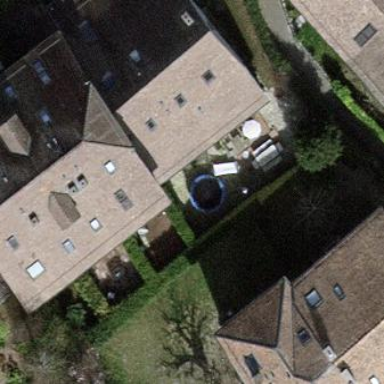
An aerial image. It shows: Garden surrounded by fence.